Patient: sex M, age 46
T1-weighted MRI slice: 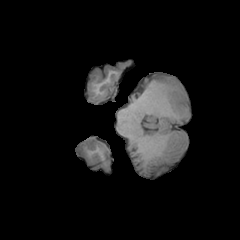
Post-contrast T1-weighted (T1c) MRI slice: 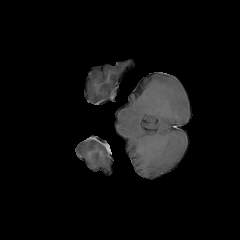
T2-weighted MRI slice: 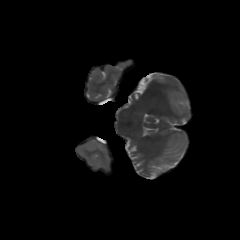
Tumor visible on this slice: yes
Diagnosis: Glioblastoma, IDH-wildtype
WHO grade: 4